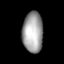
Tissue: lung
Cell type: Endothelial cells
Senescence score: 0.5412
Nuclear area (px): 817
Mean DAPI intensity: 160.906